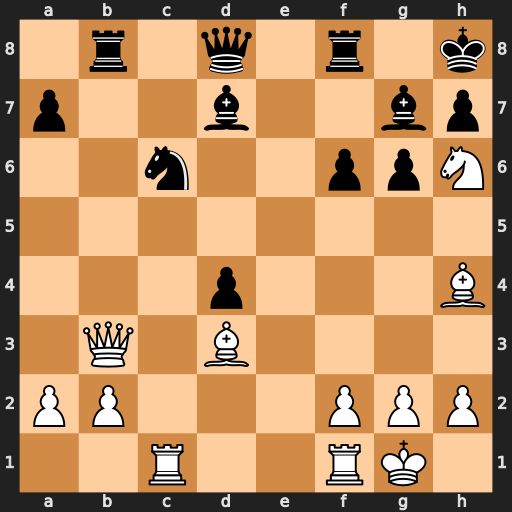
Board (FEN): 1r1q1r1k/p2b2bp/2n2ppN/8/3p3B/1Q1B4/PP3PPP/2R2RK1
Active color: w
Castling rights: -
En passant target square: -
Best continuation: Qg8+ Rxg8 Nf7#